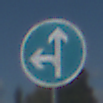
Verkehrszeichen: VorgeschriebeneFahrtrichtungGeradeausOderLinks
Umgebung: Outdoor, Suburban
Tageszeit: MorningAfternoon
Wetter: PartlyCloudy
Licht: Natural
Jahreszeit: NotSpecified
Kontrast: HighContrast